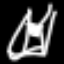
Label: bed